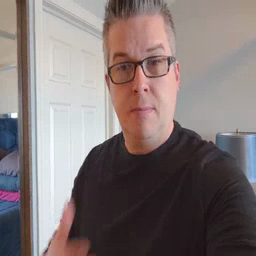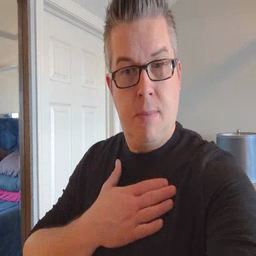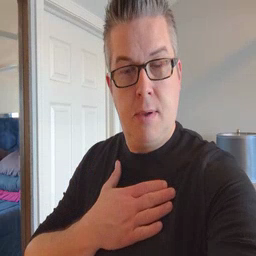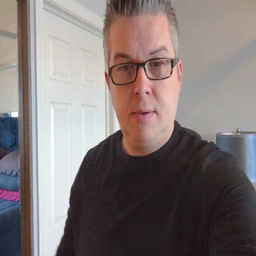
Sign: minemy